Question: My gtmetrix Speed Grade is 65% ! Gtmetrix recommendation is in below image:

First recommendation: 'Remove query strings from static resources'
How to remove the query string and encode the parameters into the URL?
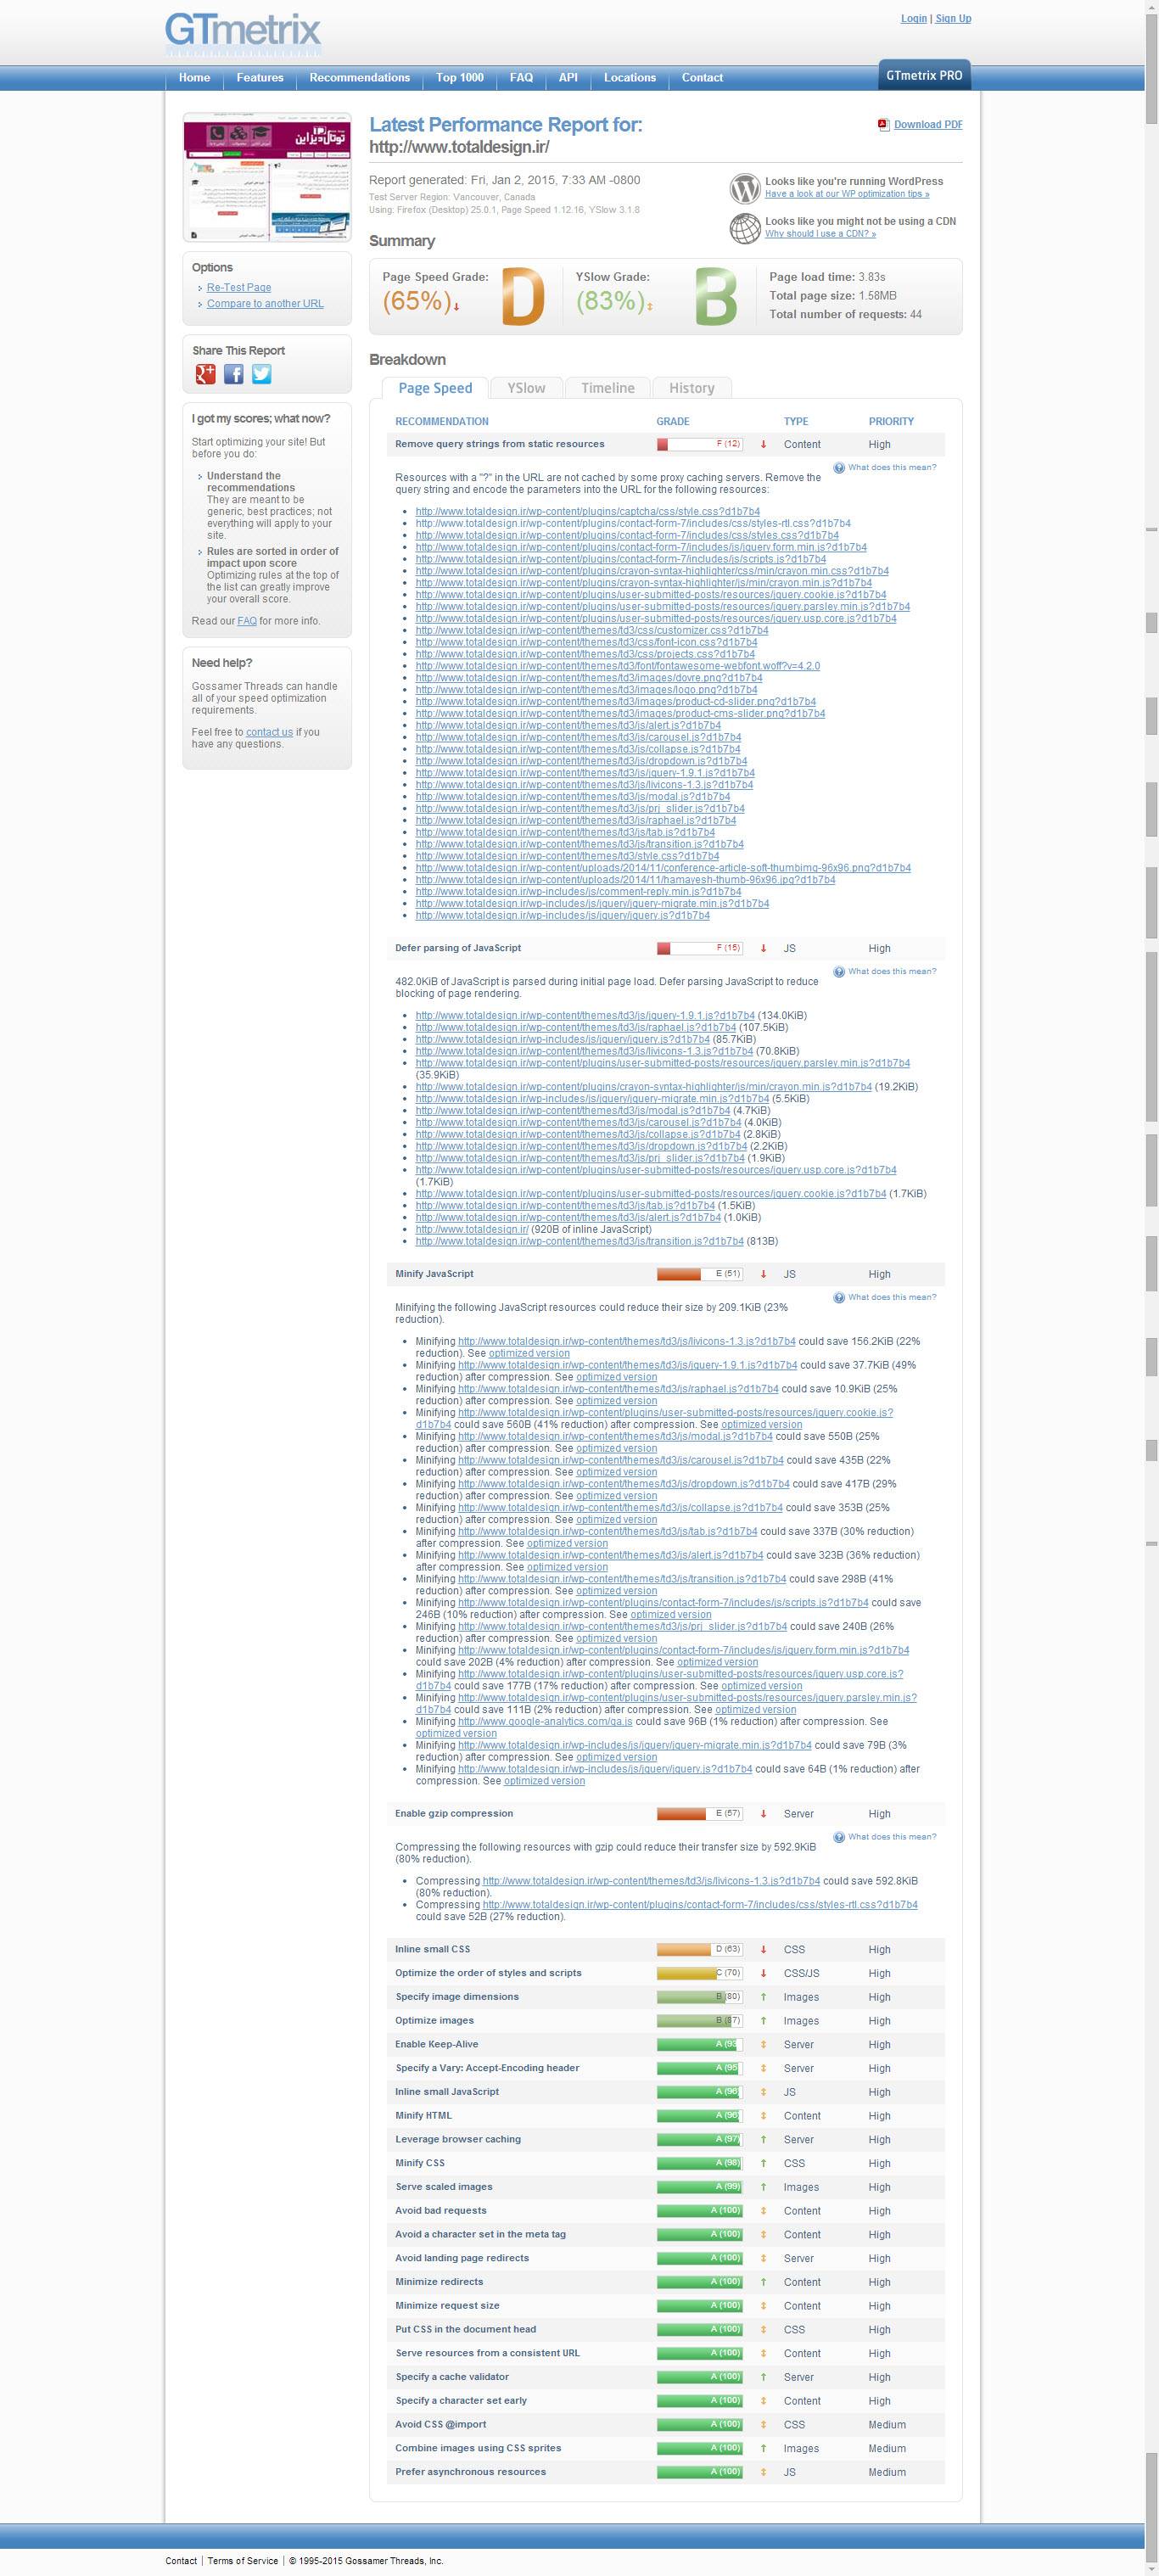
Answer: If you are using "W3 Total Cache" plug-in then you need to un-select- "Prevent caching of objects after settings change" in Browser Cache.
I was also facing the same issue, it got resolved.